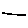
Label: line